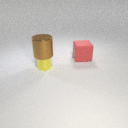
large brown metal cylinder above small yellow metal cylinder